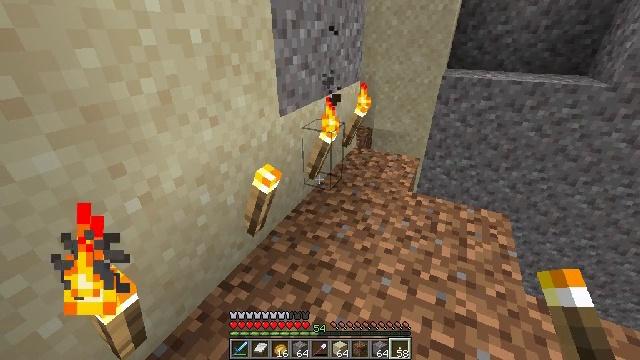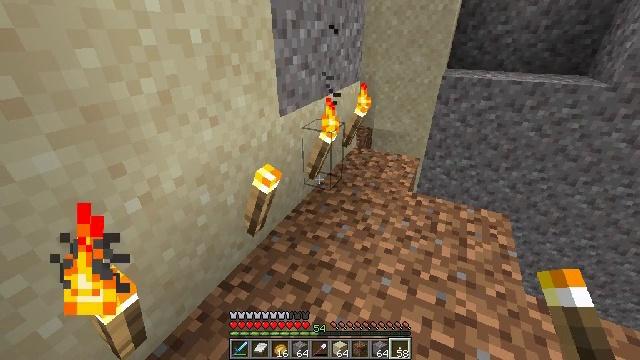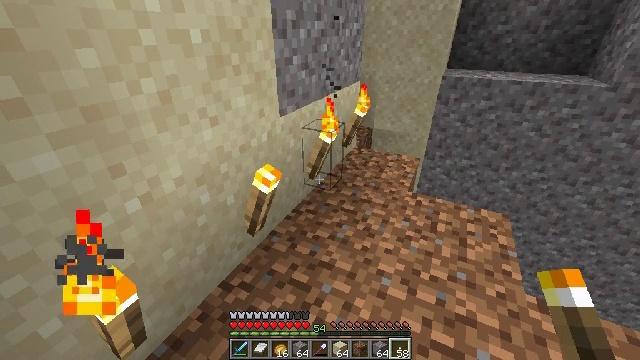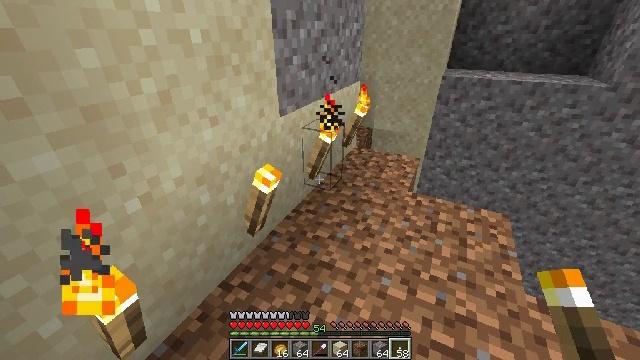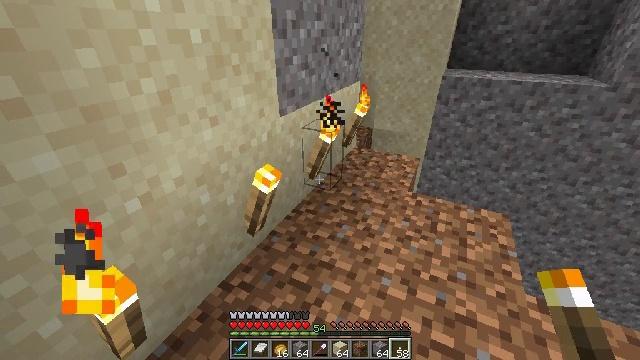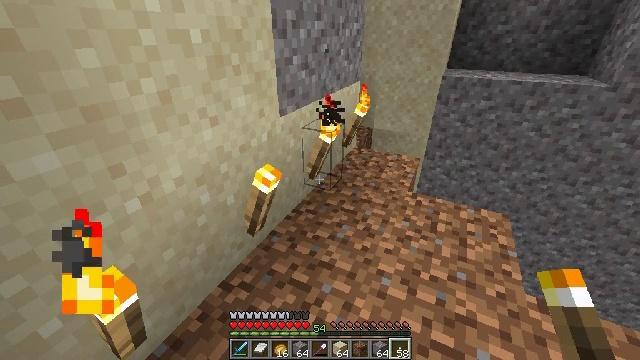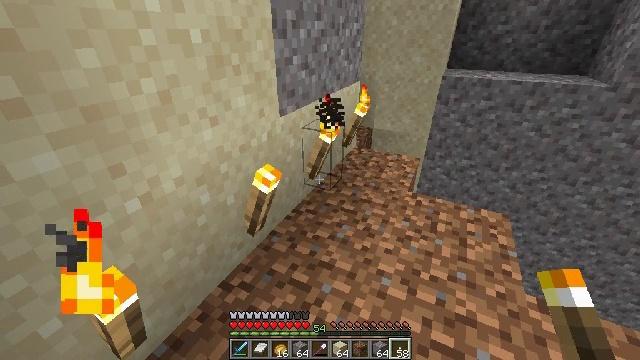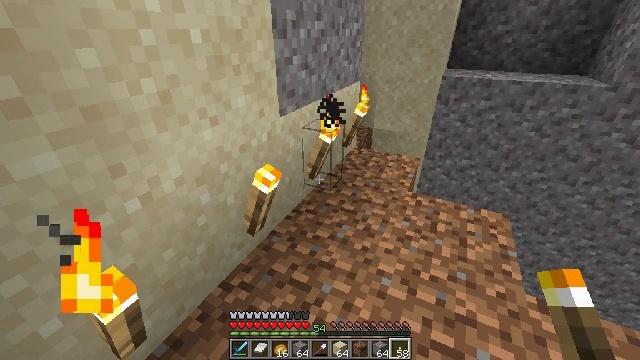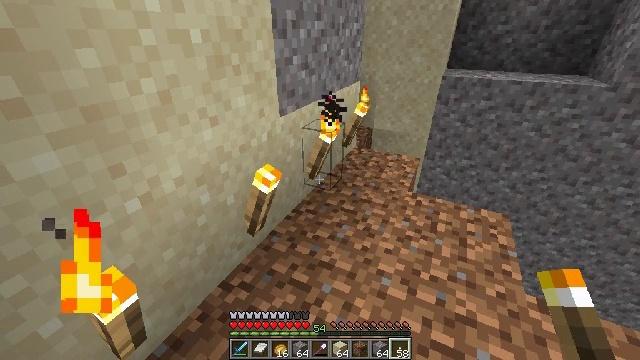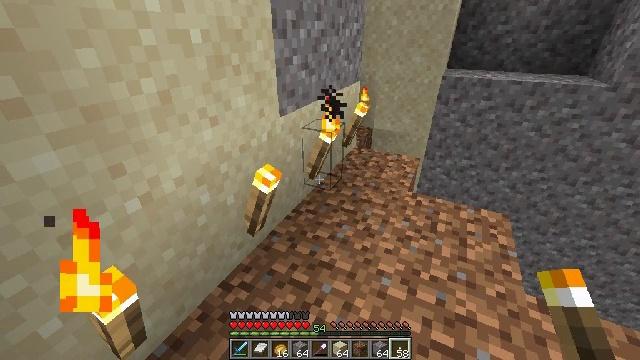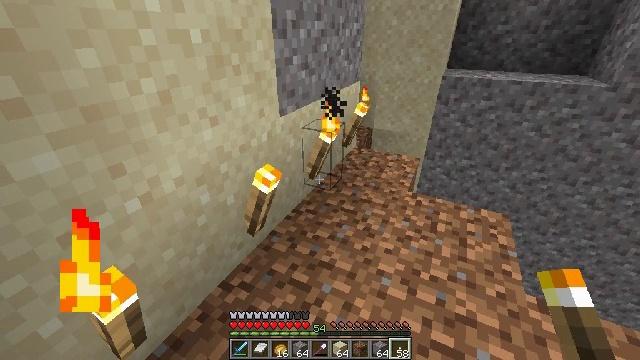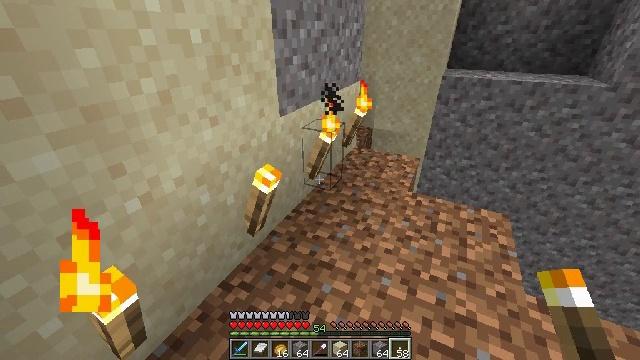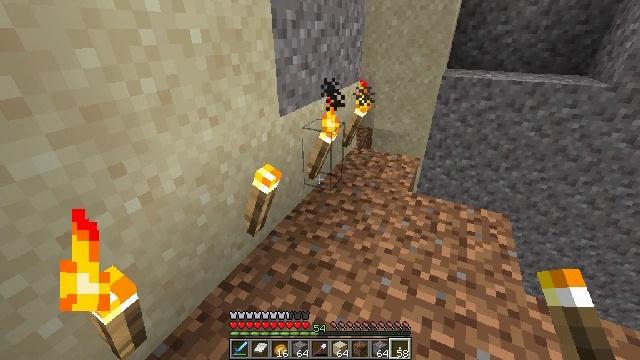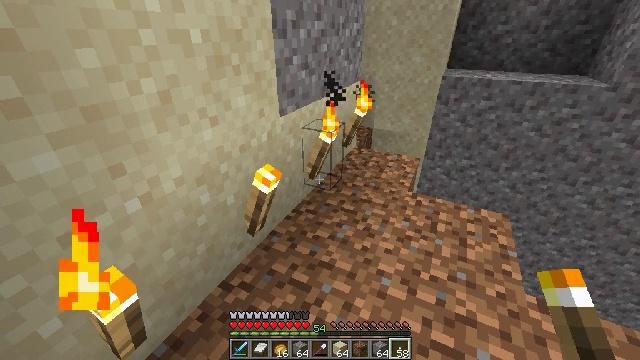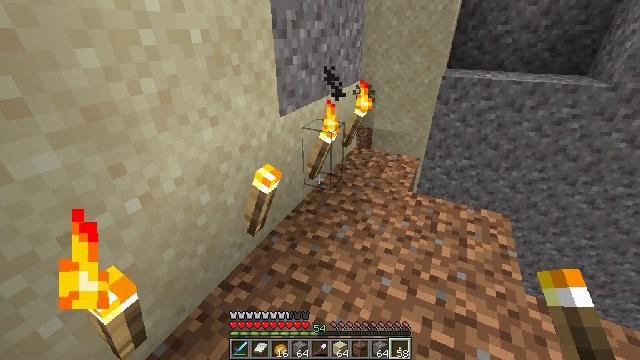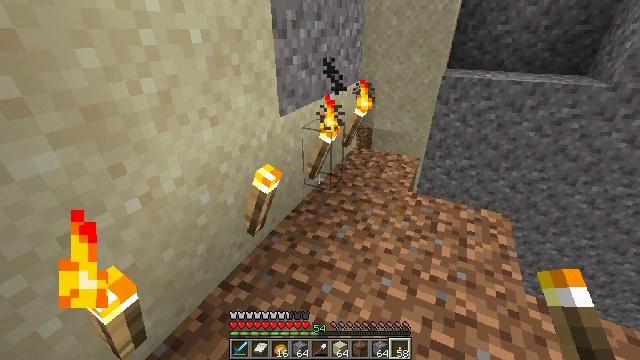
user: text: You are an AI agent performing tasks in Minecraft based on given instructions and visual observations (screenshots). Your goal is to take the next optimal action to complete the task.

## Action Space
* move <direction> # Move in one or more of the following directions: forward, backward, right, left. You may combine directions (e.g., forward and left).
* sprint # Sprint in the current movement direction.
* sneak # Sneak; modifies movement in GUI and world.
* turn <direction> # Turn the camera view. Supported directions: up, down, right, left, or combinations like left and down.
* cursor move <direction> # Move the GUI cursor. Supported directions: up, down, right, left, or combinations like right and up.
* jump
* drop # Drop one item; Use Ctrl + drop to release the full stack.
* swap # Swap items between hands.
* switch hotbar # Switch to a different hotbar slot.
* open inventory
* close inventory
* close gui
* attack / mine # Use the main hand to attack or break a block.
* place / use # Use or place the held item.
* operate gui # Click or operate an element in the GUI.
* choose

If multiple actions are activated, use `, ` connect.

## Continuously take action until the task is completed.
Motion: motion action
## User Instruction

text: Gather sand from the desert.
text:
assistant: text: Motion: no_op
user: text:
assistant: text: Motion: no_op
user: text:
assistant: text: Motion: no_op
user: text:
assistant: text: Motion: no_op
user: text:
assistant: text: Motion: no_op
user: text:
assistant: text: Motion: no_op
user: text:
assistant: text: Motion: no_op
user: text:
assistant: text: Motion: no_op
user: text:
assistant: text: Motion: no_op
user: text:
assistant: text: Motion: no_op
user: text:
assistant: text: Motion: no_op
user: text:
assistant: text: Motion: no_op
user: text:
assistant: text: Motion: no_op
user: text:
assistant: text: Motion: no_op
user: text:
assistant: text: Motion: no_op
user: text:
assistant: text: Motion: no_op
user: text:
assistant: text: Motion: no_op
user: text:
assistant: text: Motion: no_op
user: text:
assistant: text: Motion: no_op
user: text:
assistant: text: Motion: no_op
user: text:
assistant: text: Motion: no_op
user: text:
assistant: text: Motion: no_op
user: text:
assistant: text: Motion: no_op
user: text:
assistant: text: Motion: no_op
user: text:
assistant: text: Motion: no_op
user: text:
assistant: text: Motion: no_op
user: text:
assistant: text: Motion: no_op
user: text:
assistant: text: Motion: no_op
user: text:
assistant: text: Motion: no_op
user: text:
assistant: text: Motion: no_op